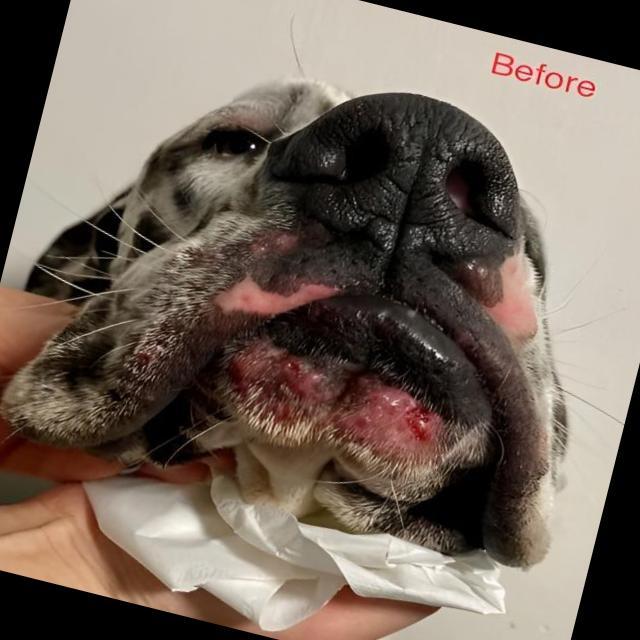
Canine dermatitis — inflammation of the skin presenting with erythema, pruritus, papules, and excoriation. May be allergic, contact, or atopic in origin.